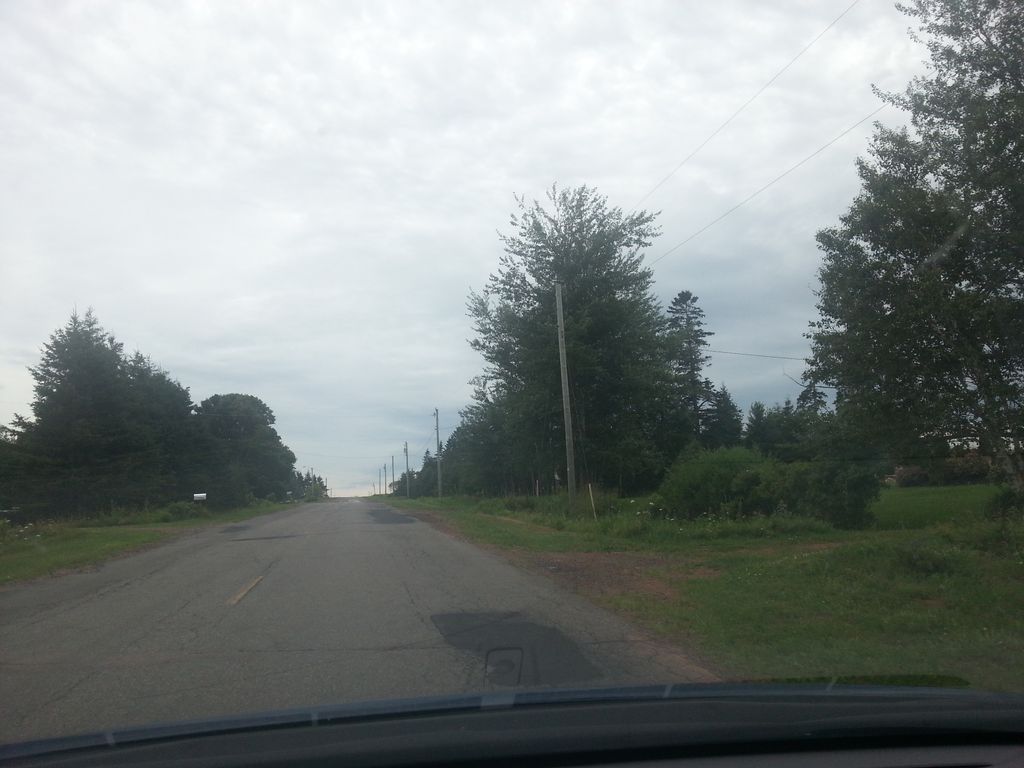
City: charlottetown